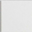
Piece: xx